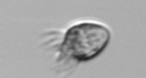
Label: Ciliophora